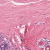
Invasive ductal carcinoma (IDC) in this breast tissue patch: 0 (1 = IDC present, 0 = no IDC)